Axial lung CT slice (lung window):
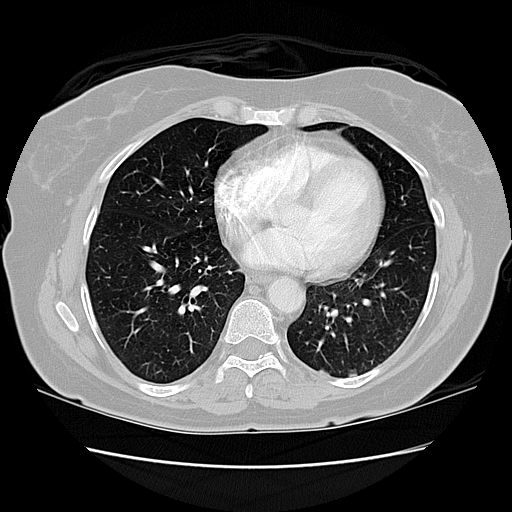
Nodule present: no